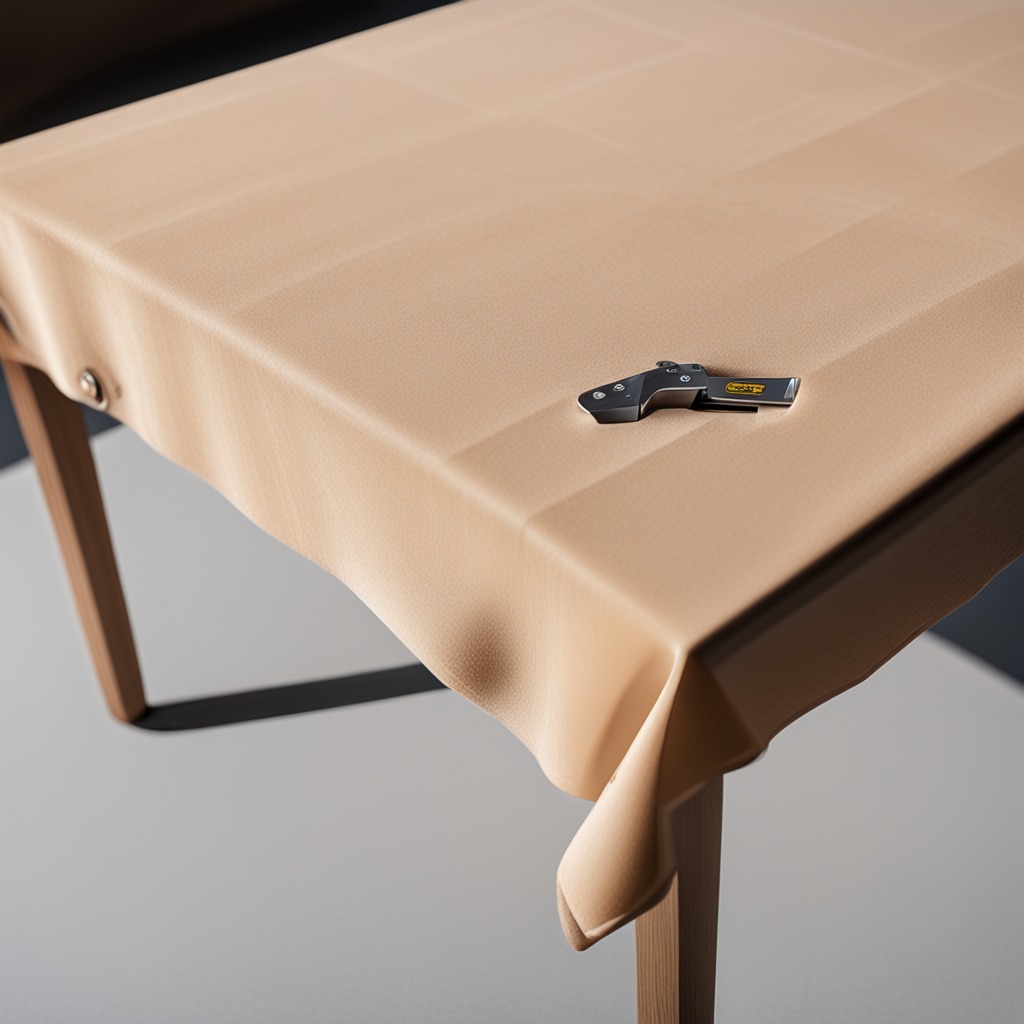
A utility knife lying on the wooden table in an outdoor workshop during daytime bright natural light soft shadows worn but beneath the cloth.